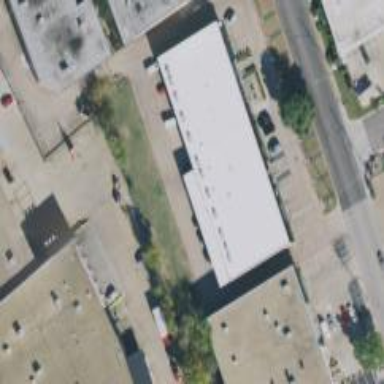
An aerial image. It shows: Commercial building.